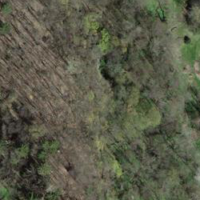
EUNIS habitat code: 41
Species observed at this site:
Lathraea squamaria